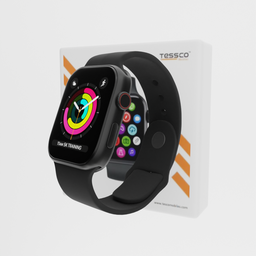
Label: electronics